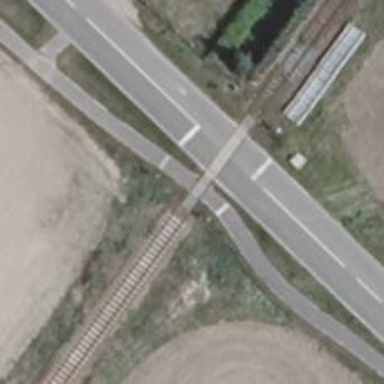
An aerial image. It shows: Railway crossing.